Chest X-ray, PA view. Patient: 52 years old, sex M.
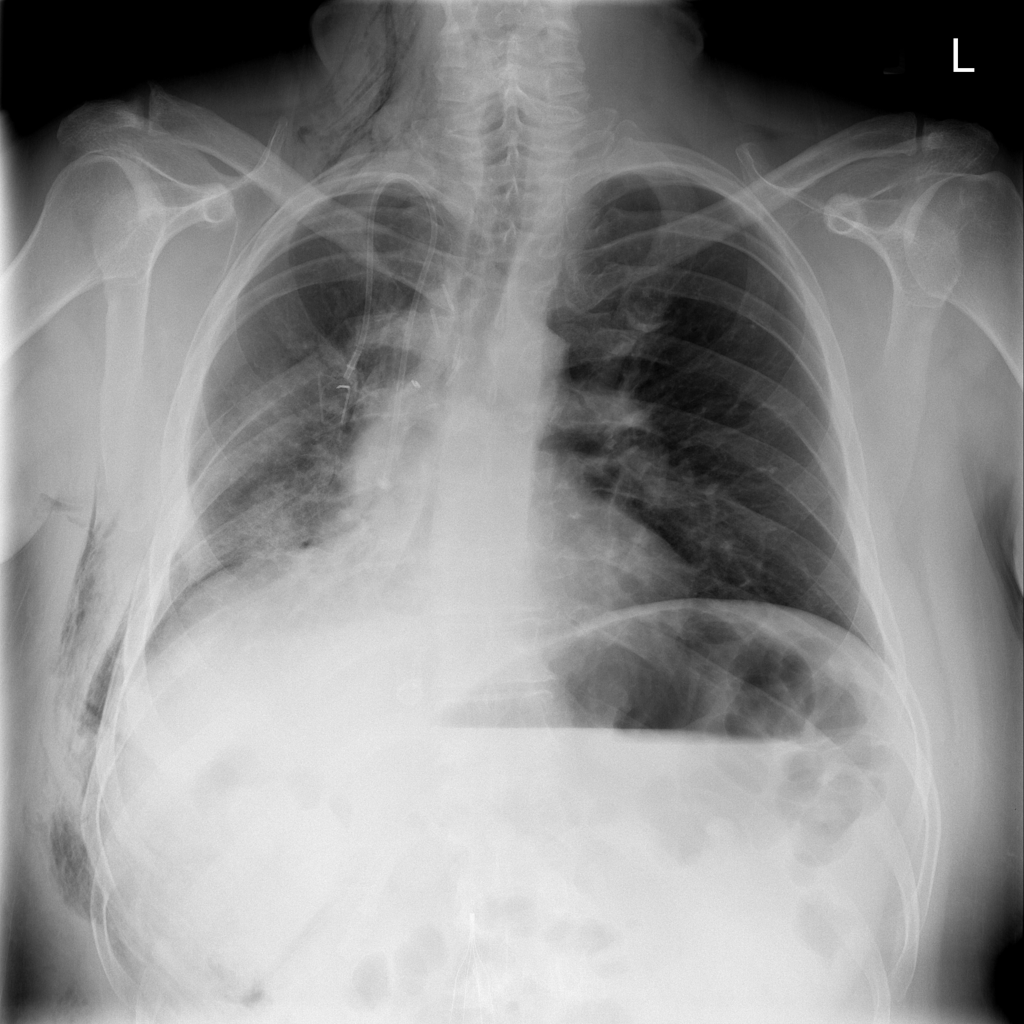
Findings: No Finding